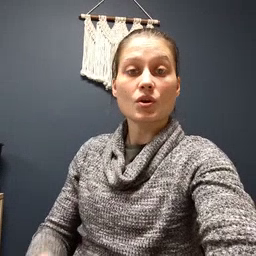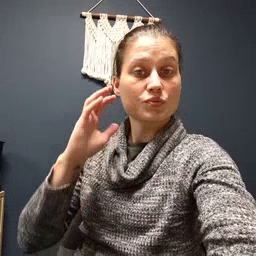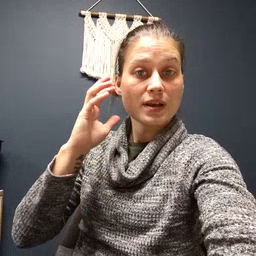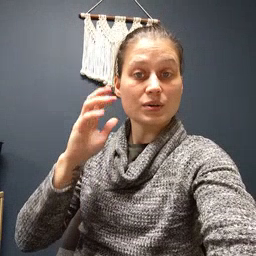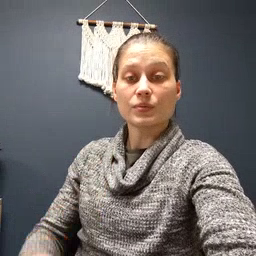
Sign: radio